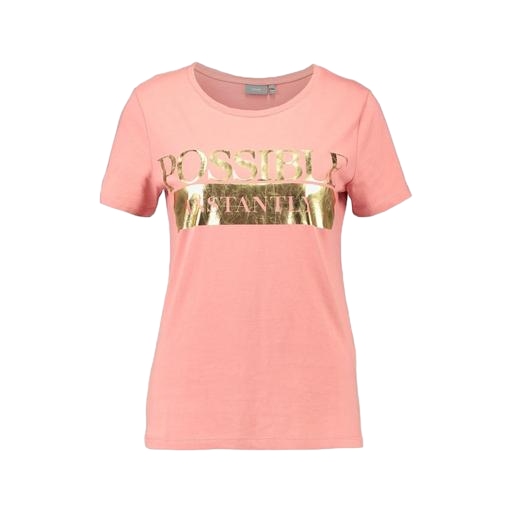
pink graphic t-shirt, pink woman's tee, pink tee, white background